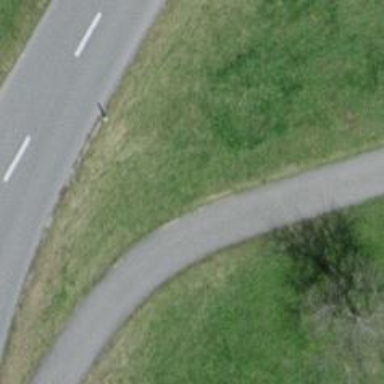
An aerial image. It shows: Paved driveway road for service vehicles.